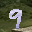
Label: 9